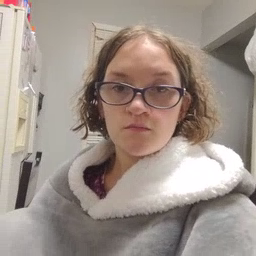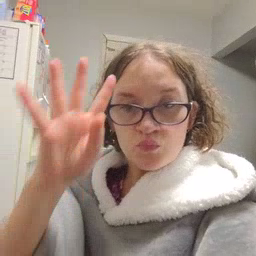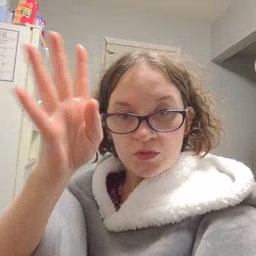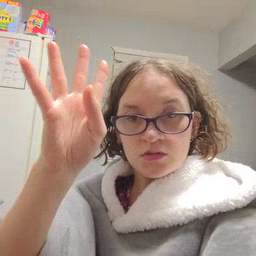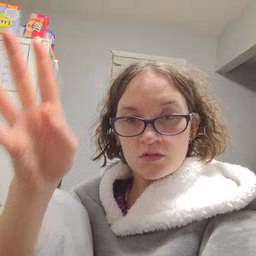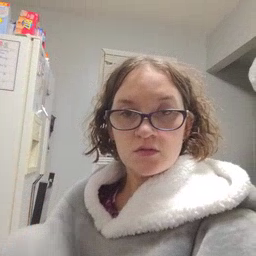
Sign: pretend